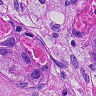
Metastatic tissue present: yes